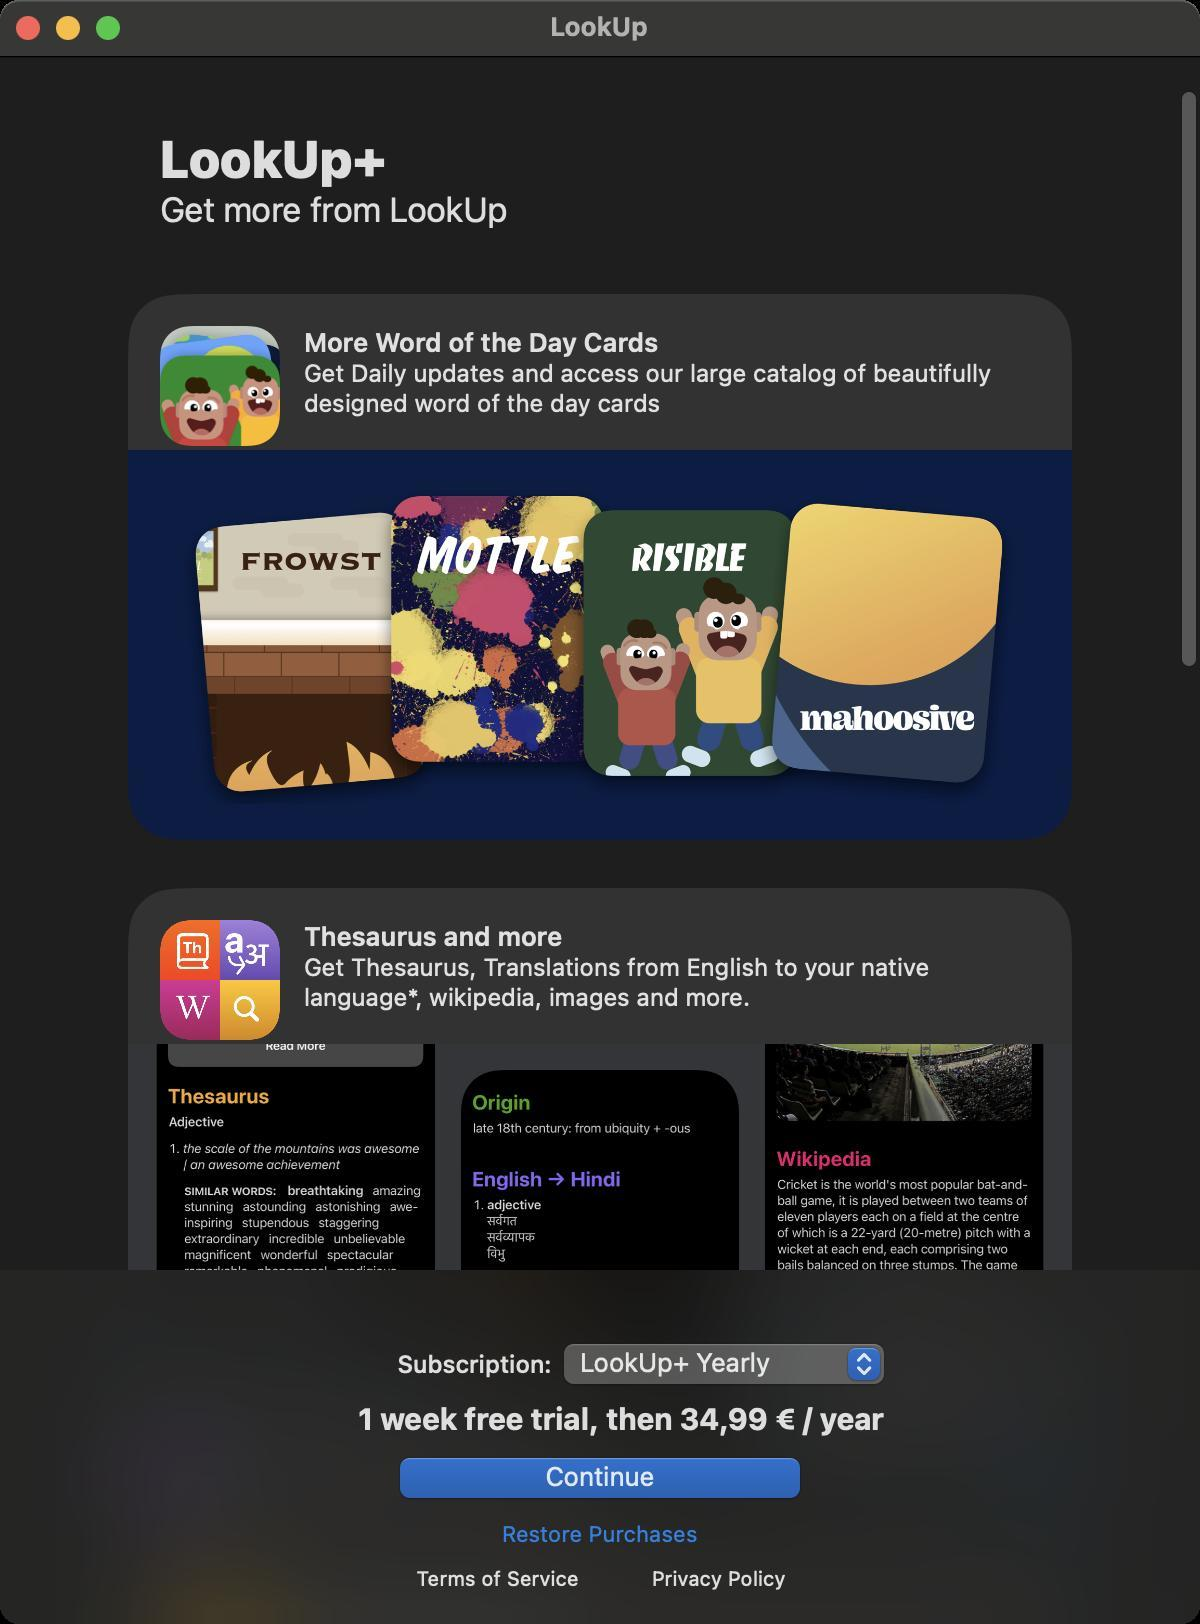
Accessibility tree:
{"name": "LookUp", "role": "AXWindow", "description": null, "role_description": "standard window", "value": null, "position": "381.00;124.00", "size": "600;812", "children": [{"name": null, "role": "AXGroup", "description": null, "role_description": "group", "value": null, "position": "0.00;0.00", "size": "600;812", "children": [{"name": null, "role": "AXGroup", "description": null, "role_description": "group", "value": null, "position": "0.00;0.00", "size": "600;812", "children": [{"name": null, "role": "AXGroup", "description": null, "role_description": "collection", "value": null, "position": "0.00;28.00", "size": "600;784", "children": [{"name": null, "role": "AXGroup", "description": null, "role_description": "group", "value": null, "position": "64.00;56.00", "size": "472;67", "children": [{"name": null, "role": "AXStaticText", "description": "LookUp+", "role_description": "text", "value": null, "position": "80.00;64.00", "size": "174;31", "children": []}, {"name": null, "role": "AXStaticText", "description": "Get more from LookUp", "role_description": "text", "value": null, "position": "80.00;95.00", "size": "174;20", "children": []}]}, {"name": null, "role": "AXGroup", "description": null, "role_description": "group", "value": null, "position": "64.00;147.00", "size": "472;273", "children": [{"name": null, "role": "AXStaticText", "description": "More Word of the Day Cards", "role_description": "text", "value": null, "position": "152.00;163.00", "size": "368;16", "children": []}, {"name": null, "role": "AXStaticText", "description": "Get Daily updates and access our large catalog of beautifully designed word of the day cards", "role_description": "text", "value": null, "position": "152.00;179.00", "size": "368;30", "children": []}]}, {"name": null, "role": "AXGroup", "description": null, "role_description": "group", "value": null, "position": "64.00;444.00", "size": "472;273", "children": [{"name": null, "role": "AXStaticText", "description": "Thesaurus and more", "role_description": "text", "value": null, "position": "152.00;460.00", "size": "368;16", "children": []}, {"name": null, "role": "AXStaticText", "description": "Get Thesaurus, Translations from English to your native language*, wikipedia, images and more.", "role_description": "text", "value": null, "position": "152.00;476.00", "size": "368;30", "children": []}]}, {"name": null, "role": "AXGroup", "description": null, "role_description": "group", "value": null, "position": "64.00;721.00", "size": "472;41", "children": [{"name": null, "role": "AXStaticText", "description": "Available Translation Languages", "role_description": "text", "value": null, "position": "105.00;734.00", "size": "181;15", "children": []}]}, {"name": null, "role": "AXGroup", "description": null, "role_description": "group", "value": null, "position": "64.00;786.00", "size": "472;273", "children": [{"name": null, "role": "AXStaticText", "description": "Build your vocabulary", "role_description": "text", "value": null, "position": "152.00;802.00", "size": "368;16", "children": []}, {"name": null, "role": "AXStaticText", "description": "Build your vocabulary with quizzes, or learn together with friends using SharePlay.", "role_description": "text", "value": null, "position": "152.00;818.00", "size": "368;30", "children": []}]}]}, {"name": null, "role": "AXStaticText", "description": "Subscription: ", "role_description": "text", "value": null, "position": "162.00;672.00", "size": "114;20", "children": []}, {"name": null, "role": "AXPopUpButton", "description": "LookUp+ Yearly", "role_description": "pop up button", "value": "LookUp+ Yearly", "position": "279.00;671.00", "size": "167;25", "children": []}, {"name": null, "role": "AXStaticText", "description": "1 week free trial, then 34,99 € / year", "role_description": "text", "value": null, "position": "179.00;700.00", "size": "263;19", "children": []}, {"name": null, "role": "AXButton", "description": "Continue", "role_description": "button", "value": "", "position": "193.00;722.00", "size": "214;36", "children": []}, {"name": null, "role": "AXButton", "description": "Restore Purchases", "role_description": "button", "value": null, "position": "200.00;755.00", "size": "200;24", "children": []}, {"name": null, "role": "AXButton", "description": "Terms of Service", "role_description": "button", "value": "", "position": "206.00;783.00", "size": "86;13", "children": []}, {"name": null, "role": "AXButton", "description": "Privacy Policy", "role_description": "button", "value": "", "position": "324.00;783.00", "size": "71;13", "children": []}]}]}, {"name": null, "role": "AXButton", "description": null, "role_description": "close button", "value": null, "position": "7.00;6.00", "size": "14;16", "children": []}, {"name": null, "role": "AXButton", "description": null, "role_description": "full screen button", "value": null, "position": "47.00;6.00", "size": "14;16", "children": [{"name": null, "role": "AXGroup", "description": null, "role_description": "group", "value": null, "position": "47.00;6.00", "size": "14;16", "children": []}]}, {"name": null, "role": "AXButton", "description": null, "role_description": "minimize button", "value": null, "position": "27.00;6.00", "size": "14;16", "children": []}, {"name": null, "role": "AXStaticText", "description": null, "role_description": "text", "value": "LookUp", "position": "273.00;5.00", "size": "54;16", "children": []}]}